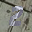
Label: 2